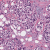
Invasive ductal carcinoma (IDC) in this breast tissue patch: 1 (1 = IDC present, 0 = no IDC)